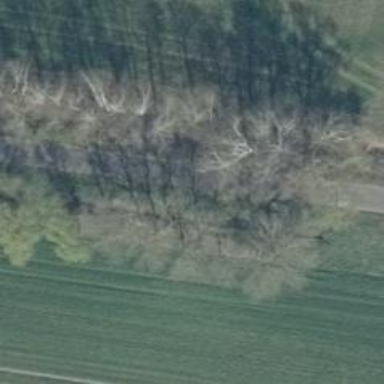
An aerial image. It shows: Row of broadleaved trees.